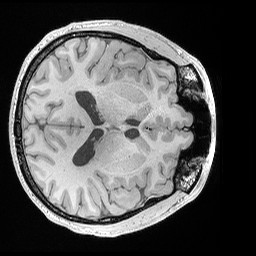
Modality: T1w
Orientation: axial
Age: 23
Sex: male
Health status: healthy
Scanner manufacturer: siemens
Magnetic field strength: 3 T
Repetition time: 0.02 s
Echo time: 0.00492 s